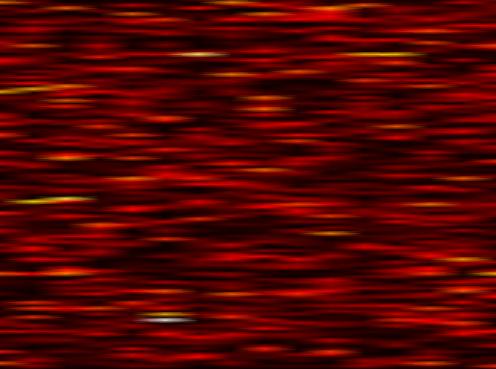
Label: OFDM